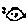
Label: fish